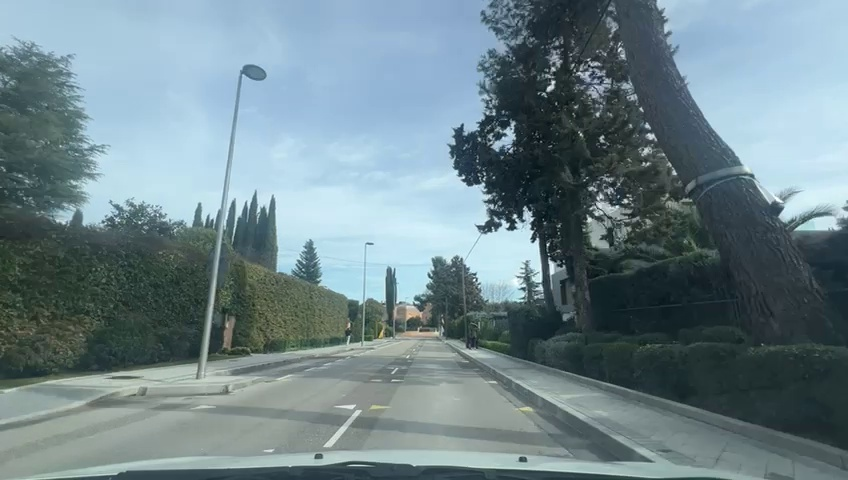
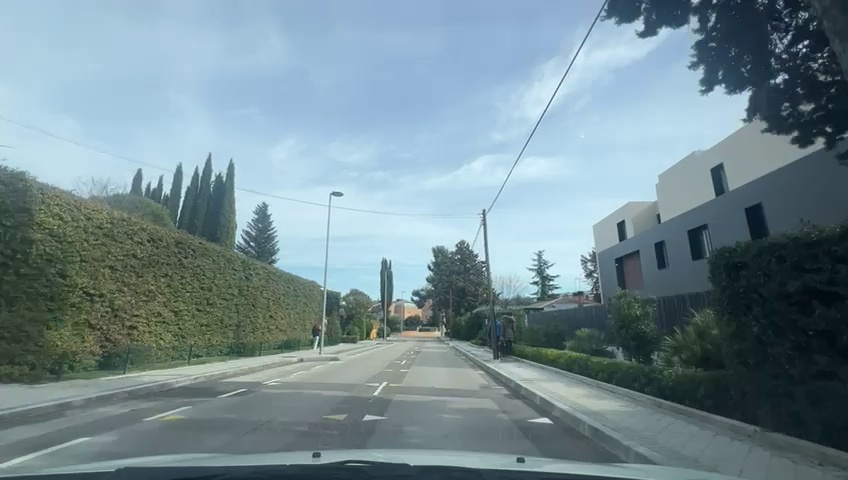
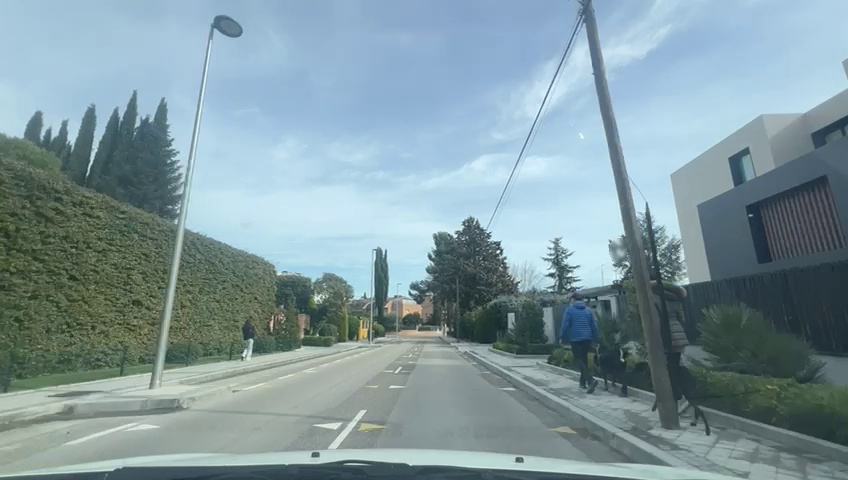
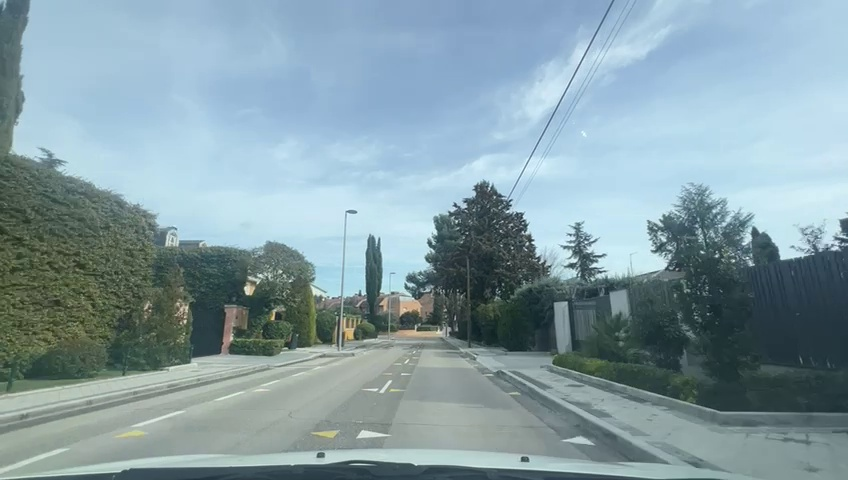
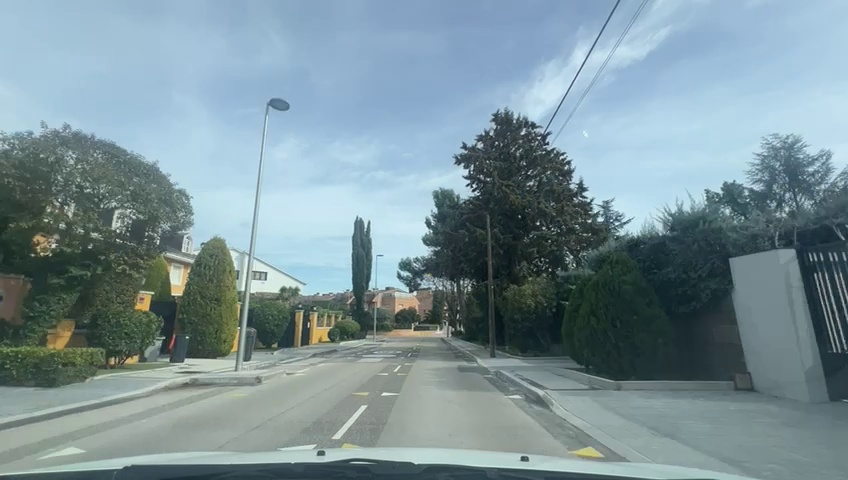
Situation: Pedestrian
Question: Is the ego vehicle traveling on a narrow street with sidewalks or bike lanes directly adjacent to the roadway?
Answer: Yes
Reasoning: The Ego vehicle is driving through a narrow residential street, close to the right-hand sidewalk, where a pedestrian is walking a dog on the sidewalk right next to it.

Situation: Pedestrian
Question: Are pedestrians or cyclists moving alongside the ego vehicle on the right side?
Answer: Yes
Reasoning: The Ego vehicle is driving through a narrow residential street, close to the right-hand sidewalk, where a pedestrian is walking a dog on the sidewalk right next to it.

Situation: Pedestrian
Question: Could a pedestrian's current path intersect with the trajectory of the ego vehicle?
Answer: Yes
Reasoning: The Ego vehicle is driving through a narrow residential street, close to the right-hand sidewalk, where a pedestrian is walking a dog on the sidewalk right next to it.

Situation: Pedestrian
Question: Are pedestrians or cyclists moving alongside the ego vehicle on the left side?
Answer: No
Reasoning: The Ego vehicle is driving through a narrow residential street, close to the right-hand sidewalk, where a pedestrian is walking a dog on the sidewalk right next to it.